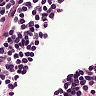
Metastatic tissue present: no